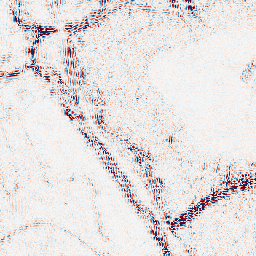
Category: wavelet
Decomposition family: wavelet_reverse_biorthogonal
Decomposition parameters: wavelet: rbio5.5
level: 2
Upsampling method: lanczos
Upsampling parameters: scale: 8
Upsampling scale: 8